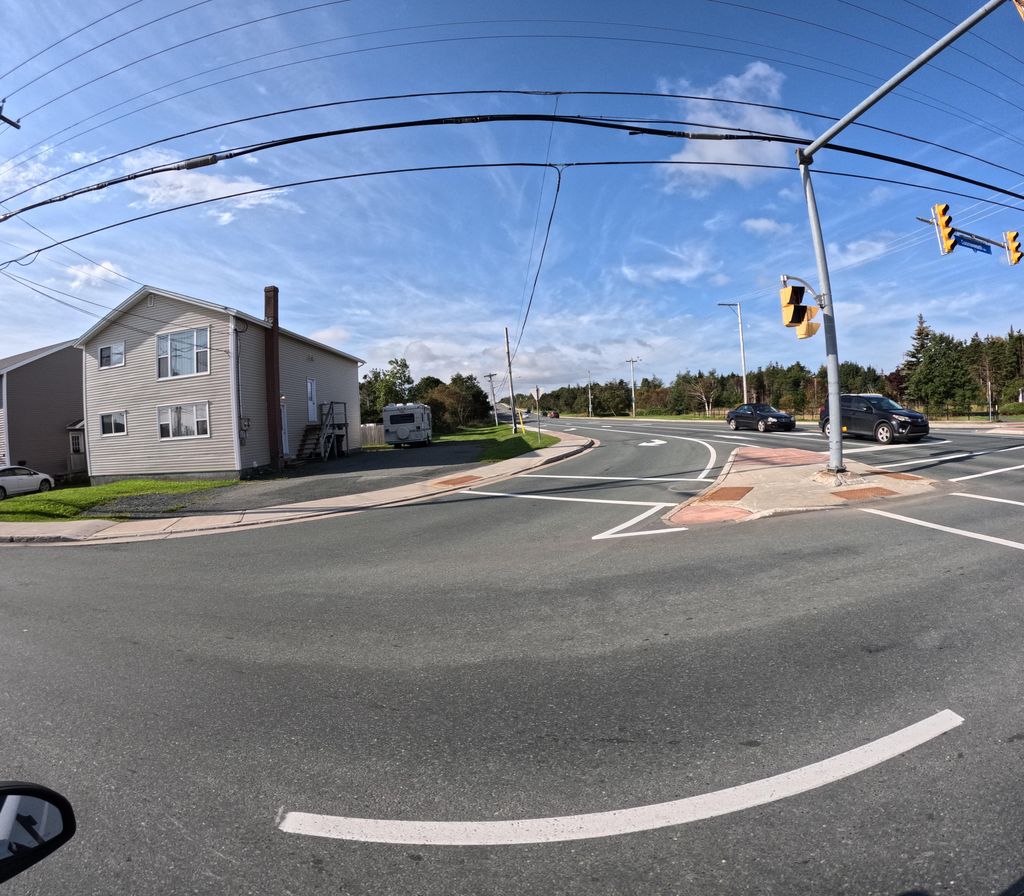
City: st_johns